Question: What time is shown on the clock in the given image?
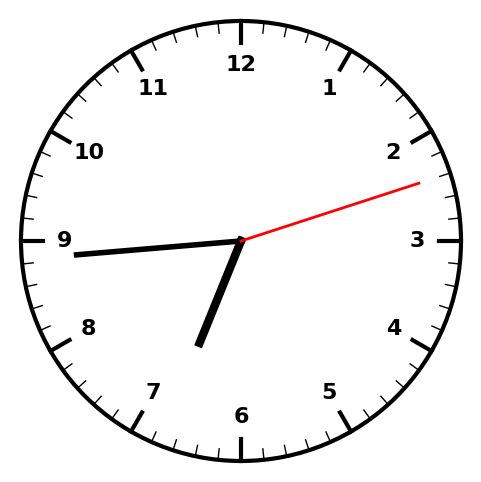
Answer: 06:44:12